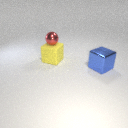
large yellow rubber cube to the left of large blue metal cube